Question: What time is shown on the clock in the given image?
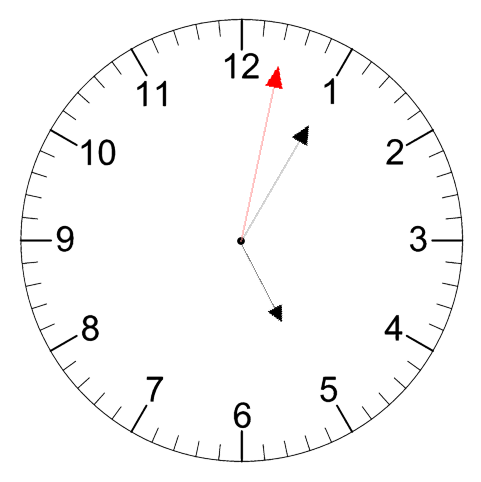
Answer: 05:05:02